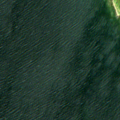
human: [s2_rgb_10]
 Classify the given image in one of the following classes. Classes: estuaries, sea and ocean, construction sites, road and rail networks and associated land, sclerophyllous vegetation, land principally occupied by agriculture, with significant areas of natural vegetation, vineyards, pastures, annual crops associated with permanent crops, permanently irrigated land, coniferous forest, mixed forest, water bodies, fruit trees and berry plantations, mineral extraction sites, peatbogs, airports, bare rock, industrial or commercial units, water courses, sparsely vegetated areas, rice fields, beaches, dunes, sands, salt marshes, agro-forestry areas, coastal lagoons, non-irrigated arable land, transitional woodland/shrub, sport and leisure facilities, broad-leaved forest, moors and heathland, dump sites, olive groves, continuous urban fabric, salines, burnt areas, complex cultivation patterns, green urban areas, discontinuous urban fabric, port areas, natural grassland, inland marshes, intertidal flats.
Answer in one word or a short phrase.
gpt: mixed forest, sea and ocean